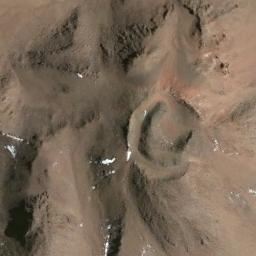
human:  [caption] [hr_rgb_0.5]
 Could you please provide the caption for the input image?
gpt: The mountain is full of black soil .

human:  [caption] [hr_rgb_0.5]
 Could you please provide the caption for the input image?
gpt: The mountains are winding and undulating .

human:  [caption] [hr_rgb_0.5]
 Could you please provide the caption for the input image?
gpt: There are many terraces and mountain trails on this mountain .

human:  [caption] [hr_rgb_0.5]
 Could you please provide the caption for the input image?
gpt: The mountain has a rugged surface .

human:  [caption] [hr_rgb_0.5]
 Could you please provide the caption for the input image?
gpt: There are brown earth on the mountain .